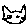
Label: cat